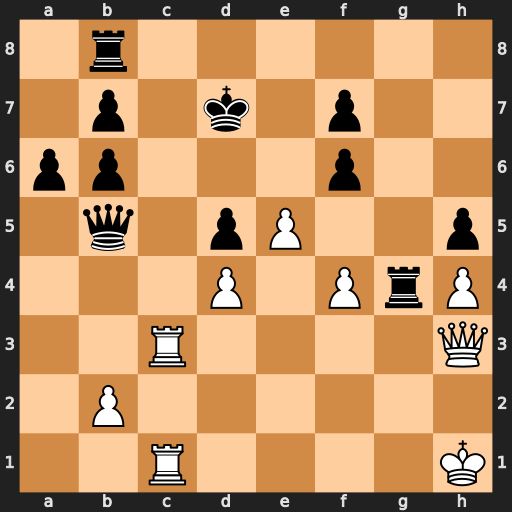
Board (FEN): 1r6/1p1k1p2/pp3p2/1q1pP2p/3P1PrP/2R4Q/1P6/2R4K
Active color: w
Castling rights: -
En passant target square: -
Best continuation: Rc7+ Ke6 f5+